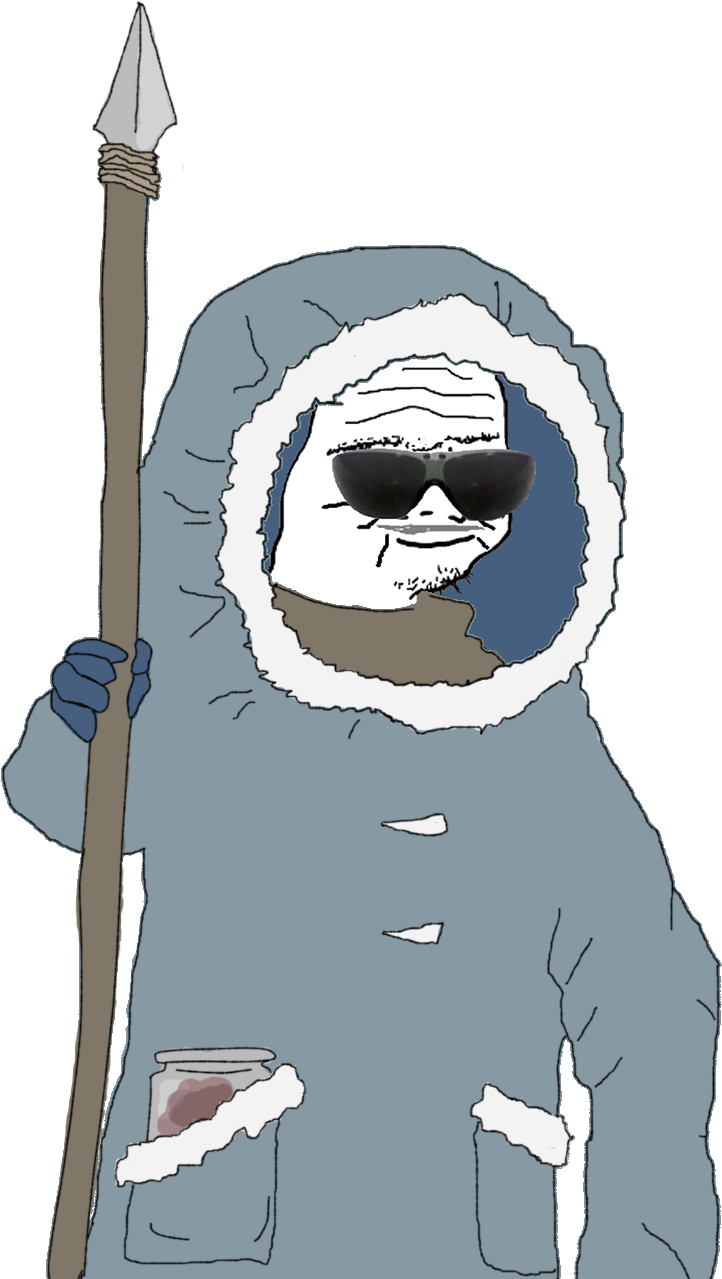
Label: 5_Boomer